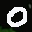
Label: 0